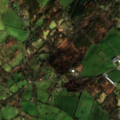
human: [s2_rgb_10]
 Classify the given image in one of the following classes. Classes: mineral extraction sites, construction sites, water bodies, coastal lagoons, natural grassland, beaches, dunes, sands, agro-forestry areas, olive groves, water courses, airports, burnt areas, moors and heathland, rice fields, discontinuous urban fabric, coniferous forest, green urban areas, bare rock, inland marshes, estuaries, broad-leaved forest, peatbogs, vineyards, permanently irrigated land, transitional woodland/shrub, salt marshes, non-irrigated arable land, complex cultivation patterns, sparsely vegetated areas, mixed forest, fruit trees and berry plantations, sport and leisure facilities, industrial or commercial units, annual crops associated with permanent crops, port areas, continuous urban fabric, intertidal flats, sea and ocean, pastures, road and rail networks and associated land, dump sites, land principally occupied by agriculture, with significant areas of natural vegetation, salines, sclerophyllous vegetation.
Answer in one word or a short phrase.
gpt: pastures, land principally occupied by agriculture, with significant areas of natural vegetation